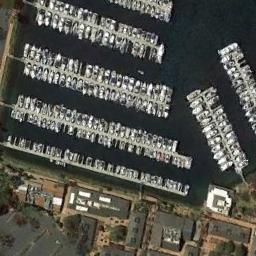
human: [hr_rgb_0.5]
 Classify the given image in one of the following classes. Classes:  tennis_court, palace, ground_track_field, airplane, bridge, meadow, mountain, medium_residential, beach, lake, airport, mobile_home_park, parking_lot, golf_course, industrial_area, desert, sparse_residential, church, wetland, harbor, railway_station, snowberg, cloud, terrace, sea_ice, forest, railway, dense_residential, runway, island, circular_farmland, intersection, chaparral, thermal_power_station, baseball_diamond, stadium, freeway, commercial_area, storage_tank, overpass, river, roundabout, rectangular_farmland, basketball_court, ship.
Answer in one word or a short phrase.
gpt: harbor